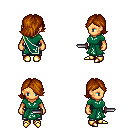
a pixel art fantasy rpg character, female body template, human, tanned skin, sash dress, metal pants, brunette swoop hairstyle, gold boots, dagger, four views (front, back, left, right), 2x2 character sprite sheet, small pixel art, hard edges, no anti-aliasing